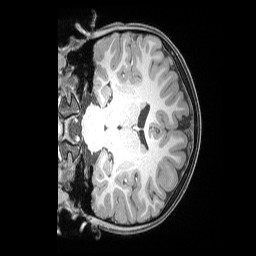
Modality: T1w
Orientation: coronal
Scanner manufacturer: siemens
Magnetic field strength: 3 T
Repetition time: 2.53 s
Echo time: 0.00169 s